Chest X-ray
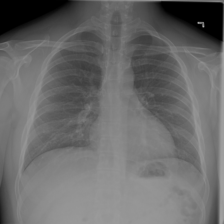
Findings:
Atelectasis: negative
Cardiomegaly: negative
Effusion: negative
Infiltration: negative
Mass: negative
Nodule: negative
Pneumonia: negative
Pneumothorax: negative
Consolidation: negative
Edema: negative
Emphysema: negative
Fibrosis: negative
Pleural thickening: negative
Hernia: negative